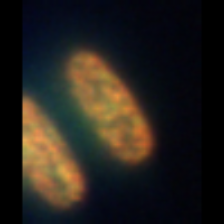
Taxon: Thalassiosira
Group: Diatoms